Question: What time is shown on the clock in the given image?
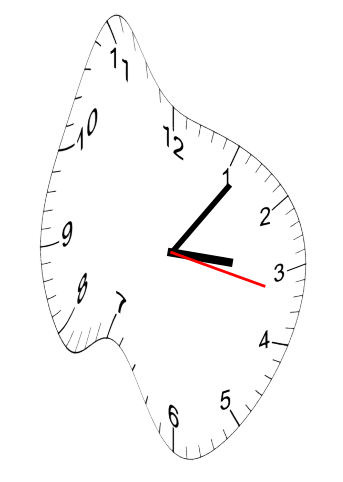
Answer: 03:06:17